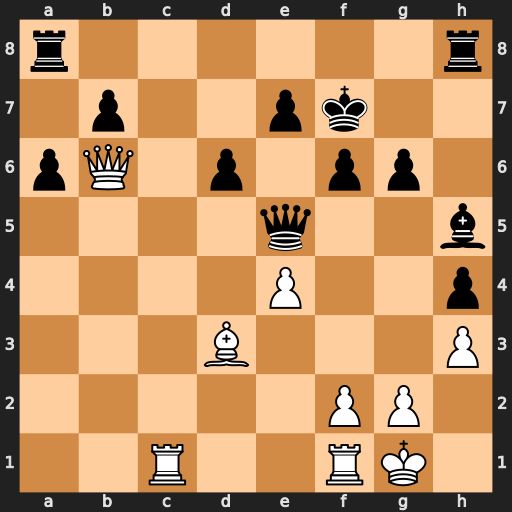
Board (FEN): r6r/1p2pk2/pQ1p1pp1/4q2b/4P2p/3B3P/5PP1/2R2RK1
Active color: w
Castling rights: -
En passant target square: -
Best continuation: f4 Qe6 Bc4 Qxc4 Rxc4